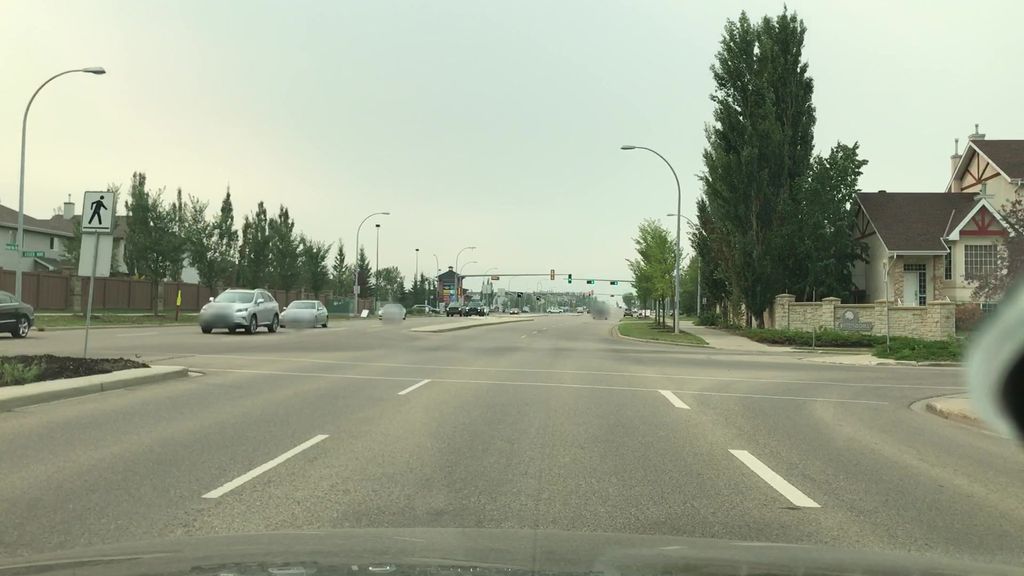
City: edmonton